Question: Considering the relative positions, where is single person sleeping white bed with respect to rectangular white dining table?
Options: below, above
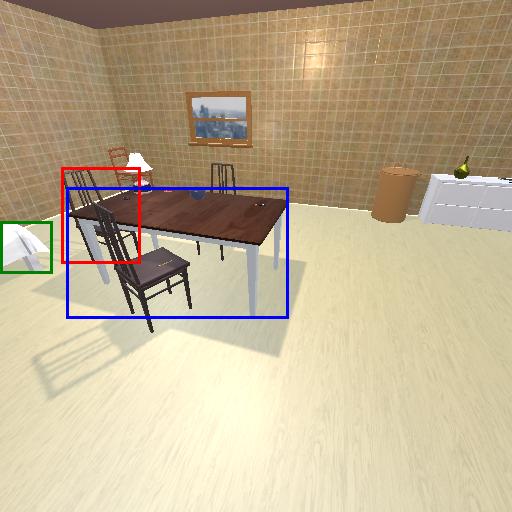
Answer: below